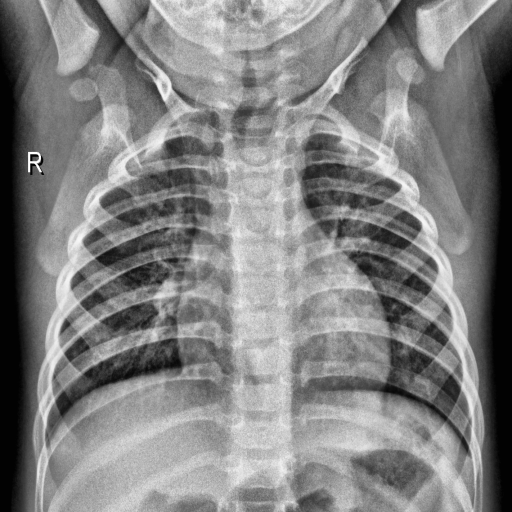
Finding: NORMAL